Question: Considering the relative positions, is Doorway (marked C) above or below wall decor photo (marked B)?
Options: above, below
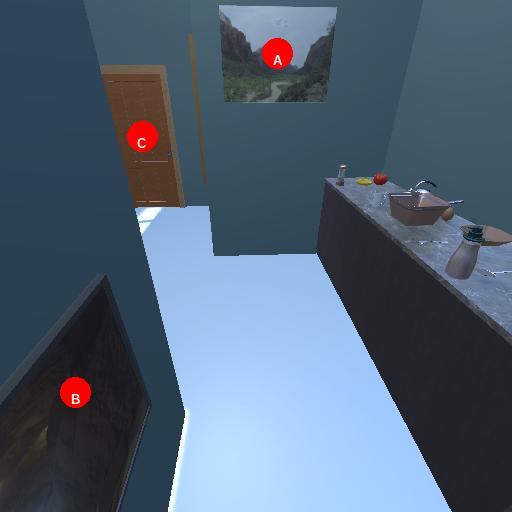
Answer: above